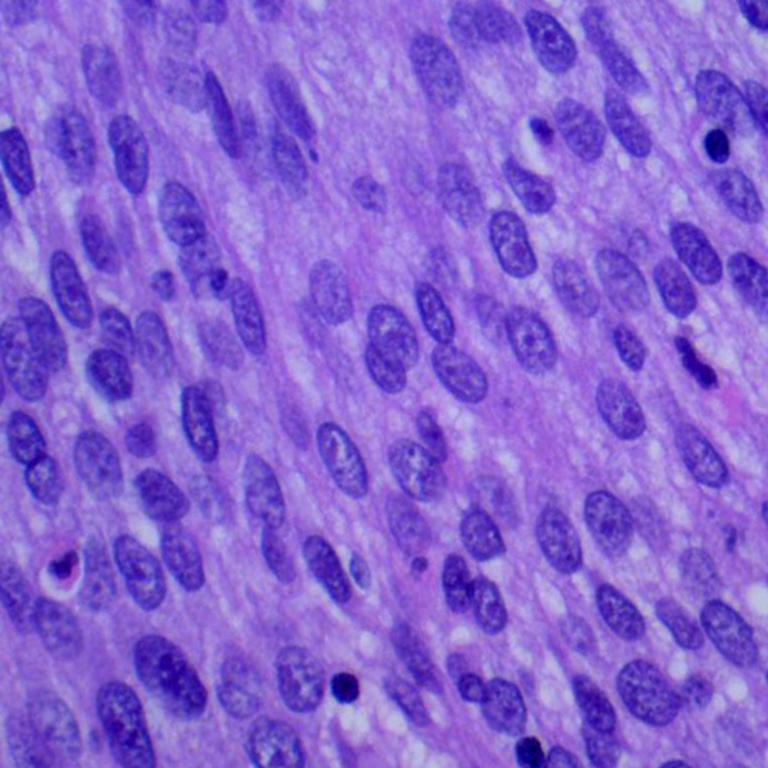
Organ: lung
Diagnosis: squamous carcinomas